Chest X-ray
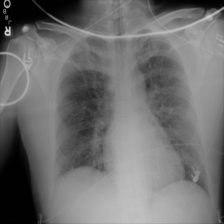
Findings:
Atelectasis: negative
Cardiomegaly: negative
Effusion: negative
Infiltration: positive
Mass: negative
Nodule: negative
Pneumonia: negative
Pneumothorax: negative
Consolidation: negative
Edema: negative
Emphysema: negative
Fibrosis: negative
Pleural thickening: negative
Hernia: negative